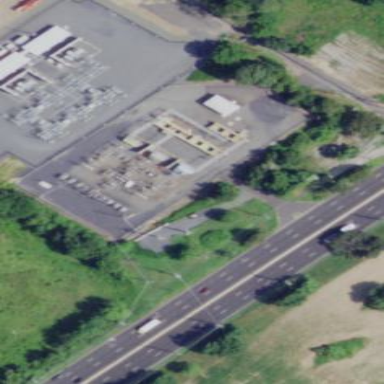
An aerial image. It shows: Power substation.